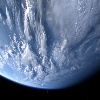
Label: cloud